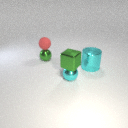
small cyan metal sphere below small green metal cube